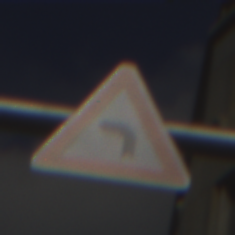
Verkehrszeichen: KurveLinks
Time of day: MorningAfternoon
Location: Outdoor (Urban)
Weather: PartlyCloudy
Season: NotSpecified
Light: Natural